Question: I want to create an app in facebook. But I have little confusion about facebook pages and app.
I created canvas app in facbook using localhost setup and it works fine for me.
My question is top bar with like button comes in facebook app or facebook page.(Image included of some random app)

I'm also curious to know whether <URL>
If this is an app how to setup topbar with like in myapp
I was referring <URL> which allow user to see content only after we like that app which also not in "app.facebook.com" domain.
Can we implement same thing in app (app.facebook.com/app_name).
I got one <URL>. Is there any other way?
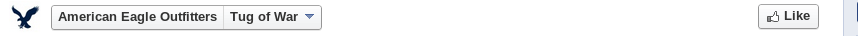
Answer: You clearly got confused between an and a .
A Facebook is simply the app that you see with the domain , whereas a is an app which is used in the context of the page and comes as .
You can find out more about page tabs <URL>'s a link about Facebook apps.